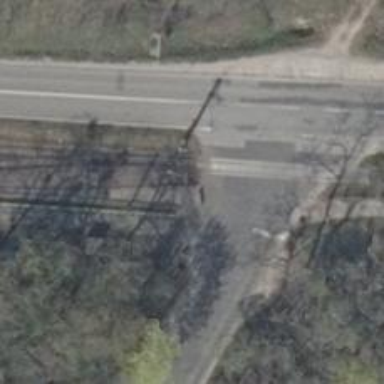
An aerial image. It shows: Footway along the road.